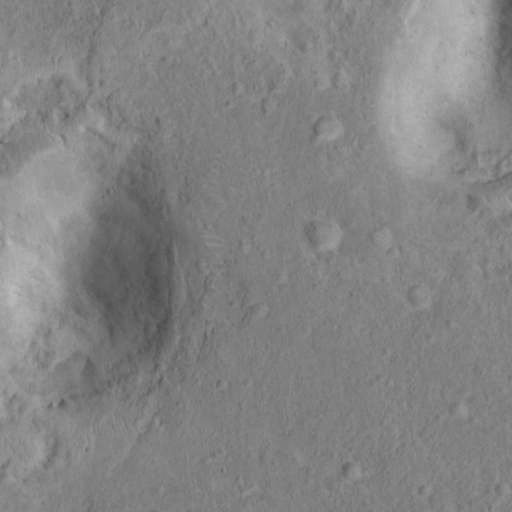
Objects detected: cone, cone